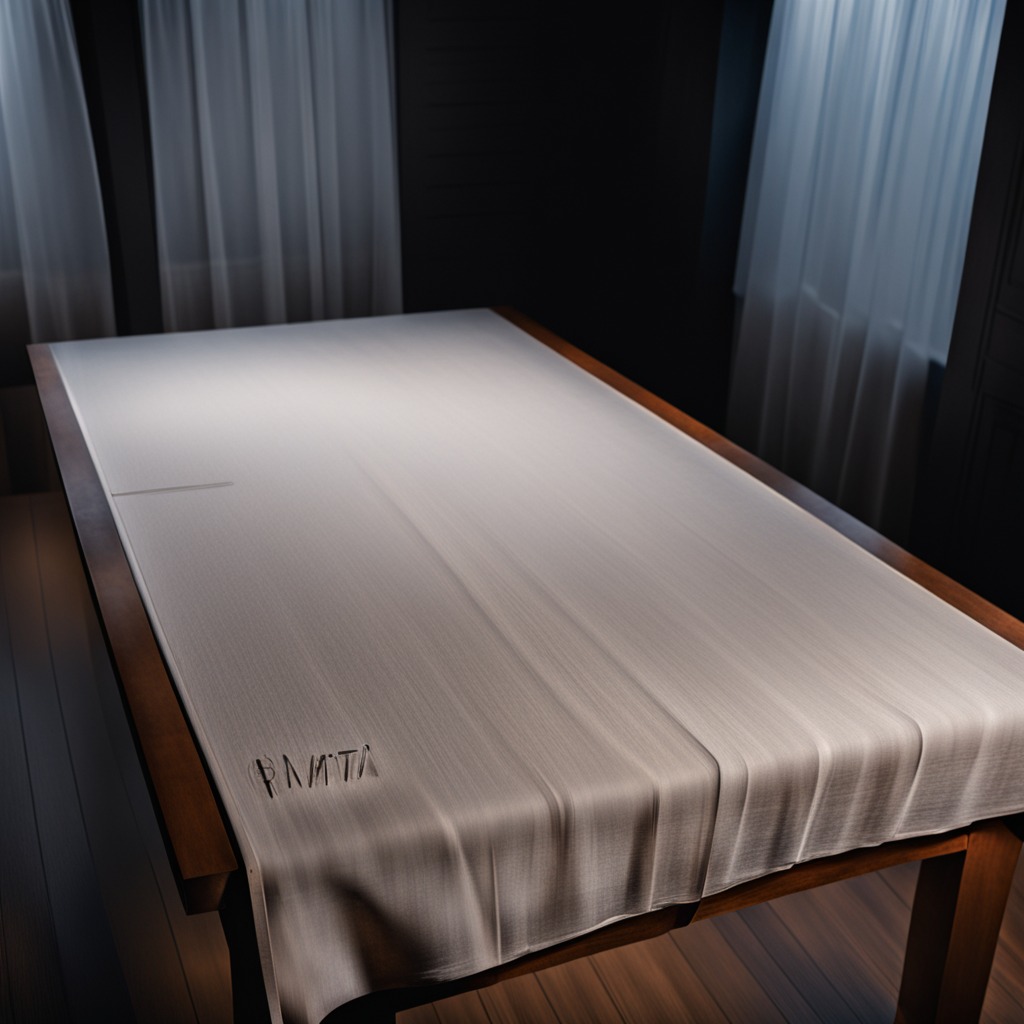
A coiled metal spring is lying on the wooden table.